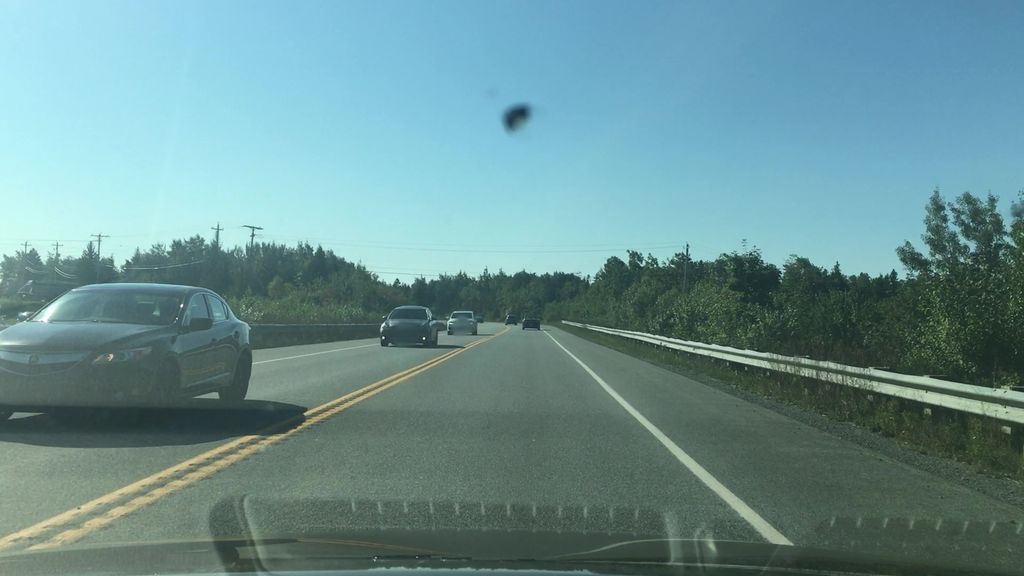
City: halifax